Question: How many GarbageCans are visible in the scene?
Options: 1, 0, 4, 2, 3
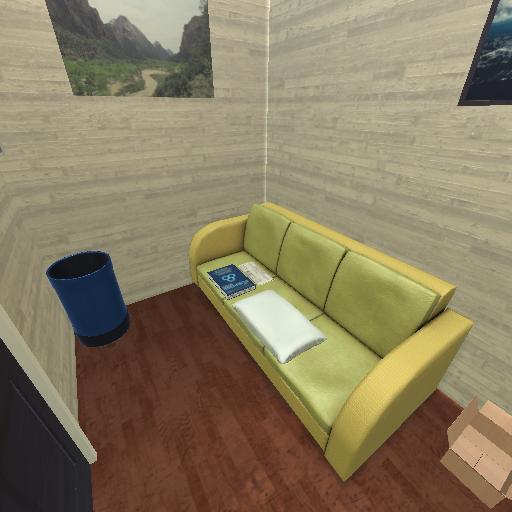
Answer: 1